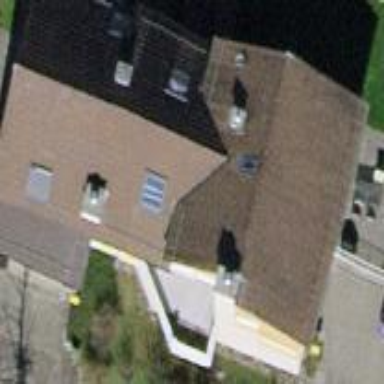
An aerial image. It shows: Detached building with gabled roof.